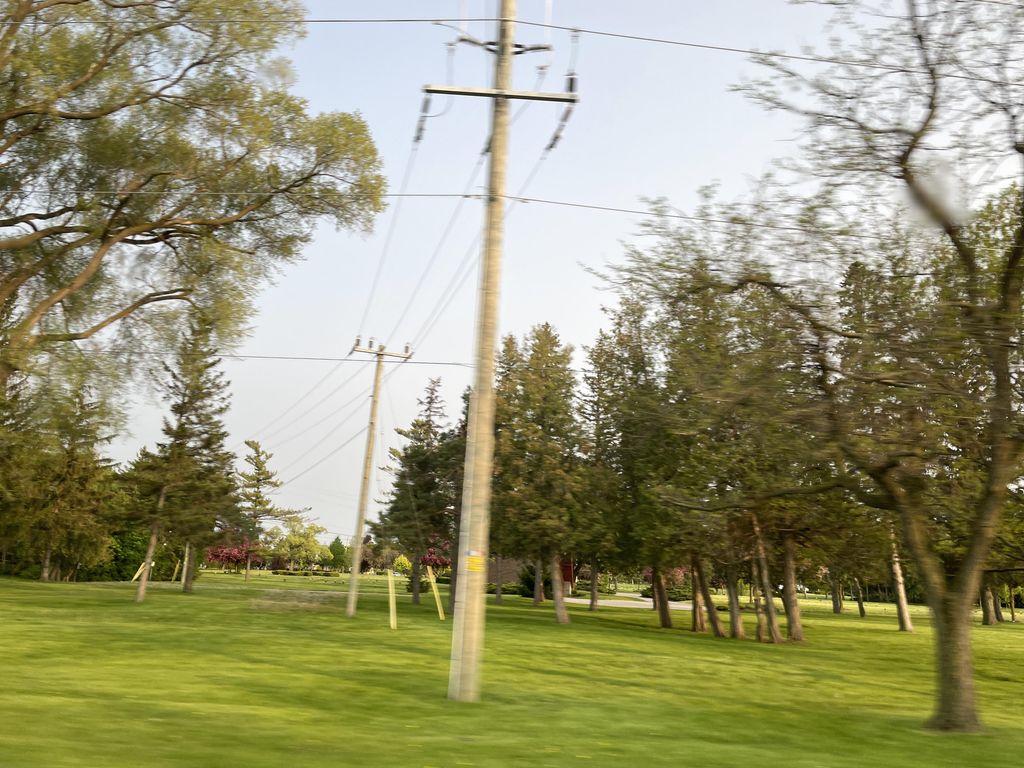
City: kitchener-waterloo